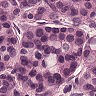
Metastatic tissue present: yes